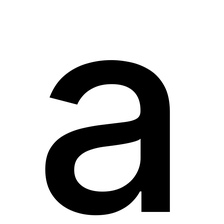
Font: Inter_Medium